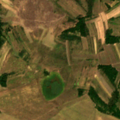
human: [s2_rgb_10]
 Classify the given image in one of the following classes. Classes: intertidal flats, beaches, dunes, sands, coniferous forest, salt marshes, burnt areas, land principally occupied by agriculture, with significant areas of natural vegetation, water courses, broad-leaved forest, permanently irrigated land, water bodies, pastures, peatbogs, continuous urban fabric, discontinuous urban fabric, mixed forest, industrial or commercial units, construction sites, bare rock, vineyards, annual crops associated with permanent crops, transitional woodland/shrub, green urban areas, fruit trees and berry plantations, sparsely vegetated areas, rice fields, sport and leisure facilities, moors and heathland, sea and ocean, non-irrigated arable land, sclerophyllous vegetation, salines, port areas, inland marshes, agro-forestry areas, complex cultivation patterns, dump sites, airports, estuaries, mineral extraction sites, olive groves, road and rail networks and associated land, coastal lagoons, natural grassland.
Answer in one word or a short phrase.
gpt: non-irrigated arable land, land principally occupied by agriculture, with significant areas of natural vegetation, natural grassland